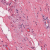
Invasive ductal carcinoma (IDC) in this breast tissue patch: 0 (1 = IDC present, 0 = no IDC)